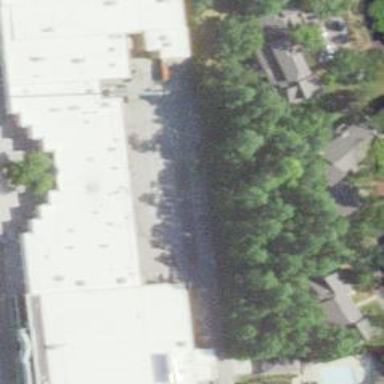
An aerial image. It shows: Commercial building.